九年级 · 解析几何
如图, 在平面直角坐标系中, 直线 $y_{1}=m x+n$ 与抛物线 $y_{2}=a x^{2}+b x-3$ 相交于点 $A, B$.结合图象, 判断下列结论: (1)当 $-2<x<3$ 时, $y_{1}>y_{2}$; (2) $x=3$是方程 $a x^{2}+b x-3=0$ 的一个解; (3)若 $\left(-1, t_{1}\right),\left(4, t_{2}\right)$ 是抛物线上的两点,则 $t_{1}<t_{2}$; (4)对于抛物线 $y_{2}=a x^{2}+b x-3$, 当 $-2<x<3$ 时, $y_{2}$ 的取值范围是 $0<y_{2}<5$. 其中正确结论的个数是 ( )

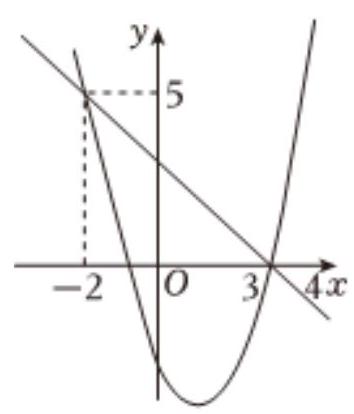
A. 4 个
B. 3 个
C. 2 个
D. 1 个

答案: C
解析: 解: (1) $\because$ 直线 $y_{1}=m x+n$ 与抛物线 $y_{2}=a x+b x-3$ 相交于点 $A, B$, $\therefore$ 由图象可知: 当 $-2<x<3$ 时, 直线 $y_{1}=m x+n$ 在抛物线 $y_{2}=a x+b x-3$ 的上方,

$\therefore y_{1}>y_{2}$,

$\therefore$ (1)正确.

(2)由图象可知: 抛物线 $y_{2}=a x+b x-3$ 有两个交点,

$\therefore$ 方程 $a x^{2}+b x-3=0$ 有两个不相等的实数根.

$\therefore x=3$ 是方程 $a x^{2}+b x-3=0$ 的一个解,

$\therefore$ (2) 正确.

(3)将点 $(-2,5) 、(3,0)$ 代入 $y=a x^{2}+b x-3$ 得: $\left\{\begin{array}{l}4 a-2 b-3=5 \\ 9 a+3 b-3=0\end{array}\right.$,

解得: $\left\{\begin{array}{l}a=\frac{3}{2} \\ b=-4\end{array}\right.$,

$\therefore$ 拋物线解析式为 $y=\frac{3}{2} x^{2}-4 x-3$,

当 $x=-1$ 时, $t_{1=-} \frac{1}{2}$,

当 $x=4$ 时, $t_{2=5}$,

$\therefore t_{1}<t_{2}$,

$\therefore$ (3)正确.

(4)由(3)可知 $(-2,5)$ 与点 $(4,5)$ 关于对称轴 $x$ 对称，

$\therefore$ 对称轴 $x=\frac{-2+4}{2}=1$.

将 $x=1$ 代入抛物线解析式得 $y=-\frac{11}{2}$,

$\therefore$ 当 $-2<x<1$ 时, $-\frac{11}{2}<y<5$.

当 $1<x<3$ 时, $-\frac{11}{2}<y<0$.

$\therefore$ (4)错误.

故选: $C$.

①根据函数的图象特征即可得出结论.

②根据二次函数与二次方程根的关系即可得出结论.

(3)将点 $(-2,5) 、(3,0)$ 代入 $y=a x^{2}+b x-3$ 得出解析式, 再求出 $t$ 的值即可得出结论.

(4)由图象和(3)可得出二次函数的对称轴, 再根据二次函数的增减性以及二次函数图象即得出 $y$ 得取值范围.

本题考查了二次函数的图象特征、二次函数与方程、不等式(组)之间的关系，利用数形结合的思想是解决此类问题的关键.